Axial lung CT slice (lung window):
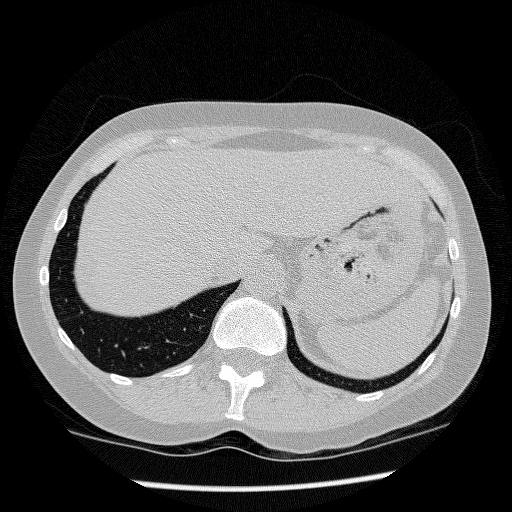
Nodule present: no